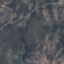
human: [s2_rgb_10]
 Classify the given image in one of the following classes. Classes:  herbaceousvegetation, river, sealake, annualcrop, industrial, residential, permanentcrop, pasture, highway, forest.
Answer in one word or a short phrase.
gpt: HerbaceousVegetation